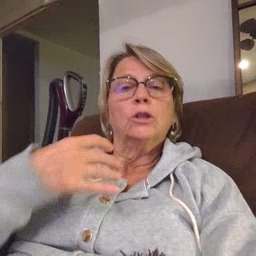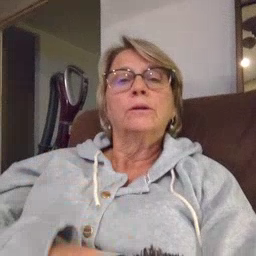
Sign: shirt